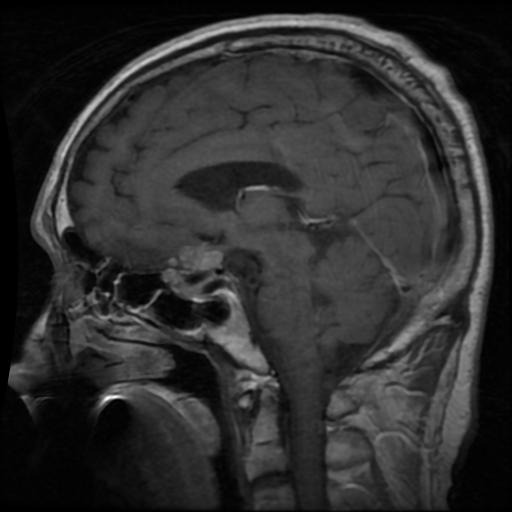
Label: pituitary